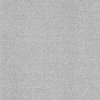
Atmospheric dust classification: dusty